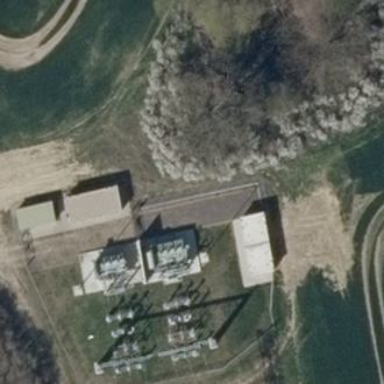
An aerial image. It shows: Outdoor power substation enclosed by metal fence.